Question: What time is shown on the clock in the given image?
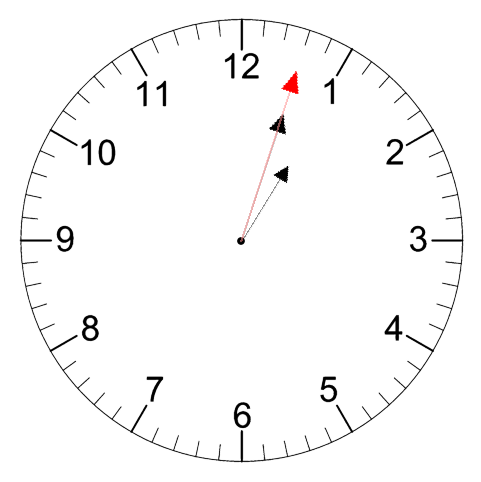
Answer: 01:03:03